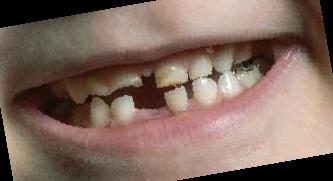
Condition: hypodontia